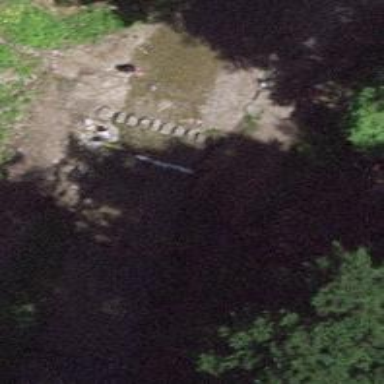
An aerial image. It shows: Path with ford.